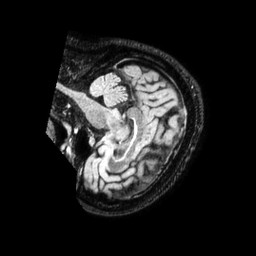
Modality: FLAIR
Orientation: sagittal
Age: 48
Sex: female
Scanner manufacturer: philips
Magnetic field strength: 1.5 T
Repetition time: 4.8 s
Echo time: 0.3306 s